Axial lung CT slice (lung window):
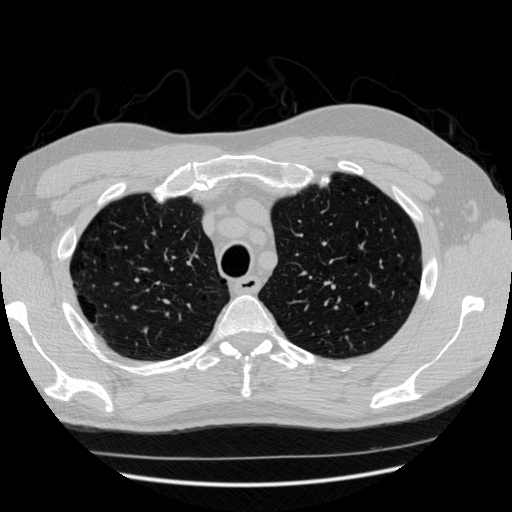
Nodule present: no